Field crop: tomato
Growth stage: 1
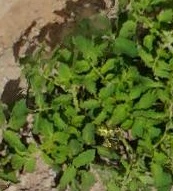
Species: tomato